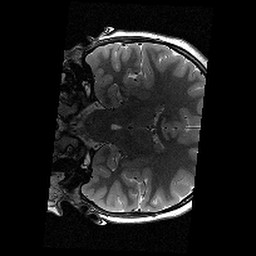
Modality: T2w
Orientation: coronal
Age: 10
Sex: female
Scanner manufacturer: siemens
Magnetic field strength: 3 T
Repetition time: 9.23 s
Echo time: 0.067 s